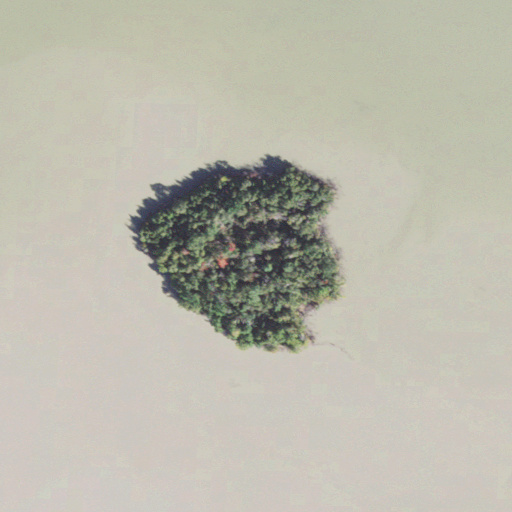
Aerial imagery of island in Michigan named Pine Island containing open water, woody wetlands, and herbaceous wetlands